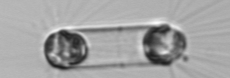
Label: Corethron_hystrix